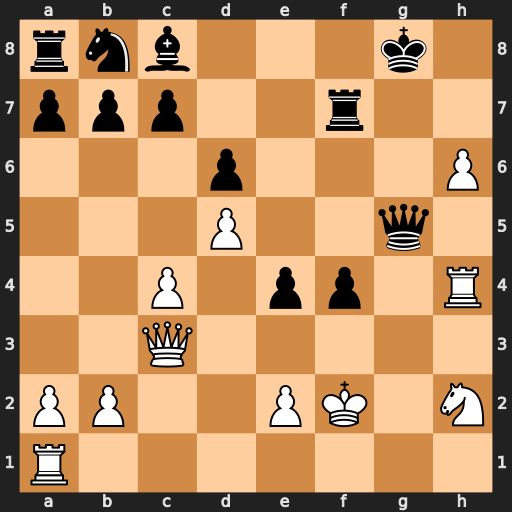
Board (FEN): rnb3k1/ppp2r2/3p3P/3P2q1/2P1pp1R/2Q5/PP2PK1N/R7
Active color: w
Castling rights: -
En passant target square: -
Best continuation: Rg1 e3+ Kf1 Bh3+ Rxh3